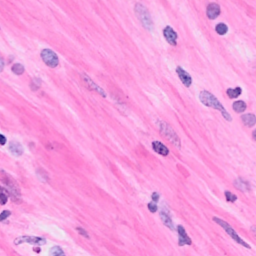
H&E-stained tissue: Breast